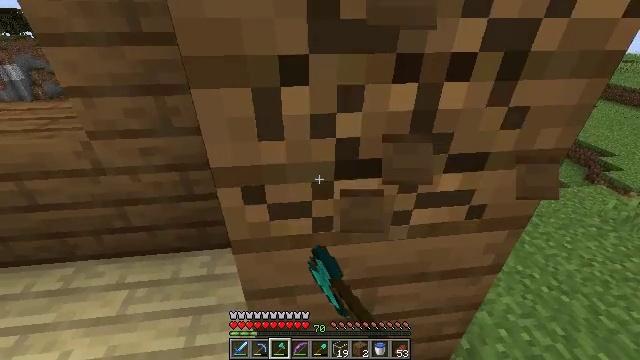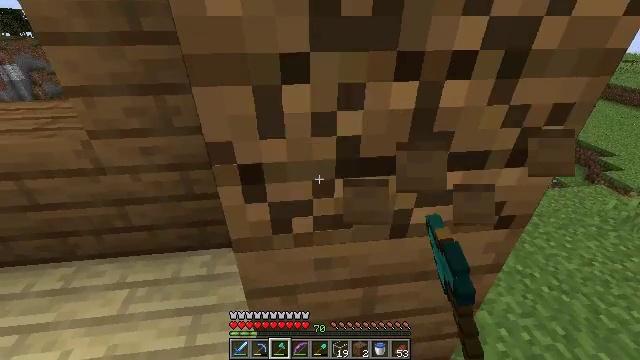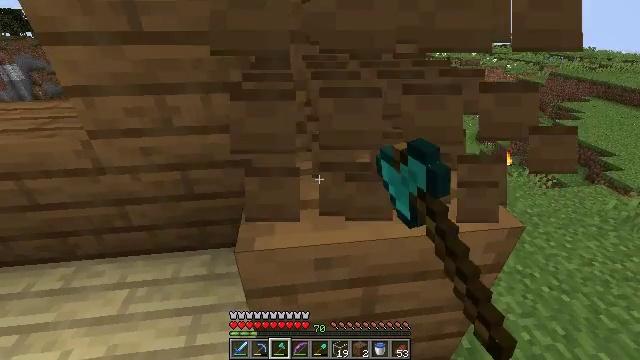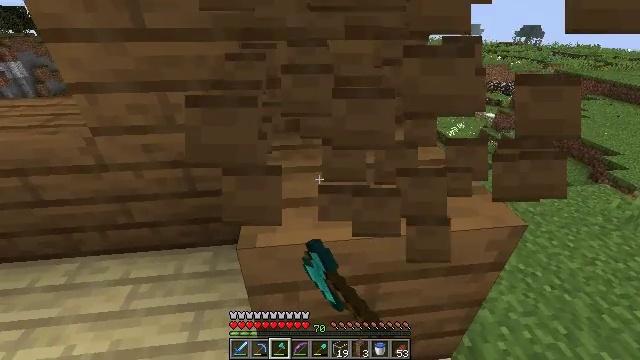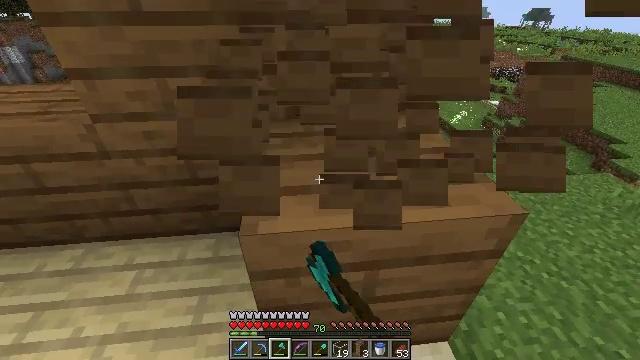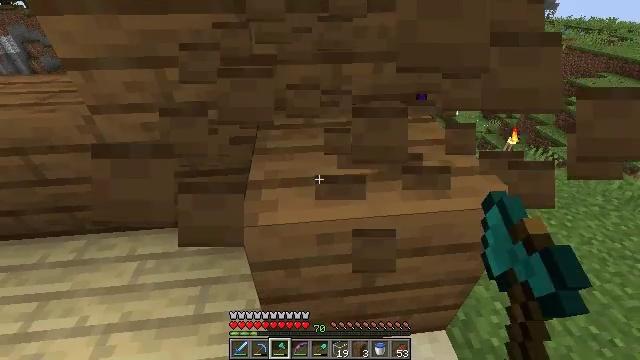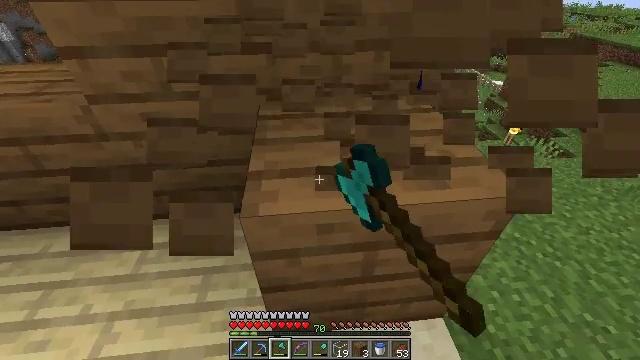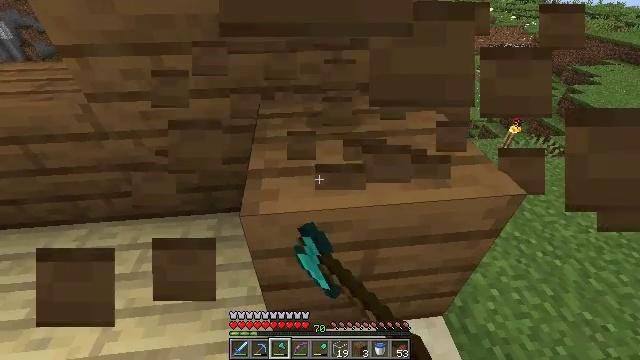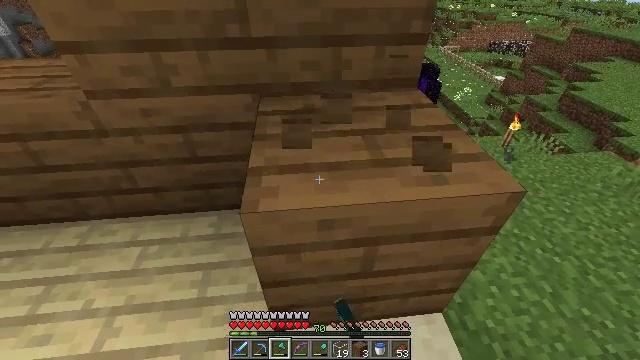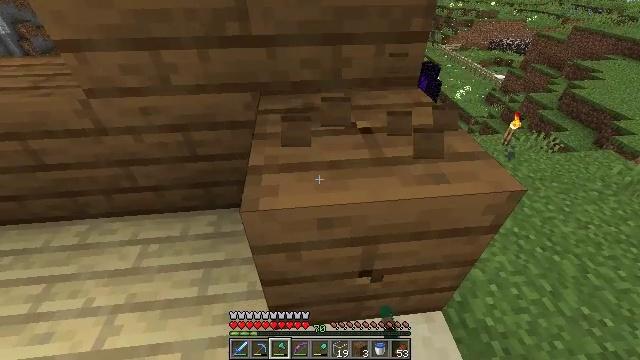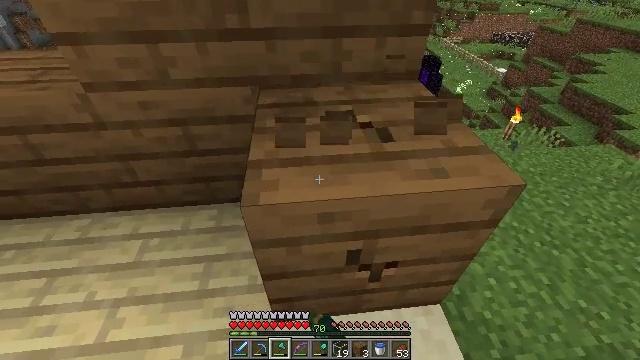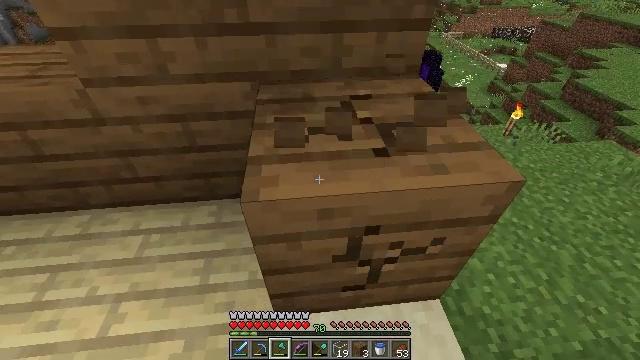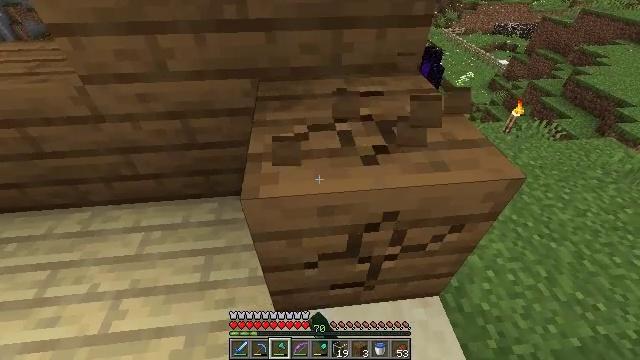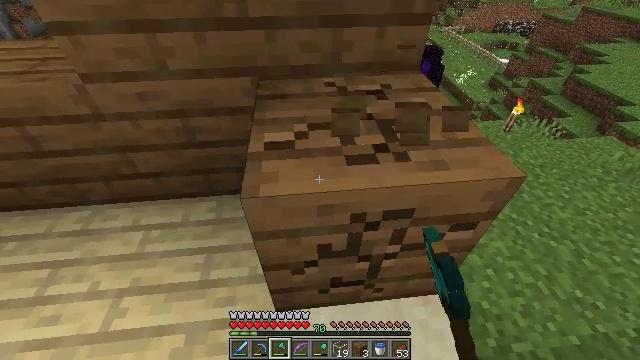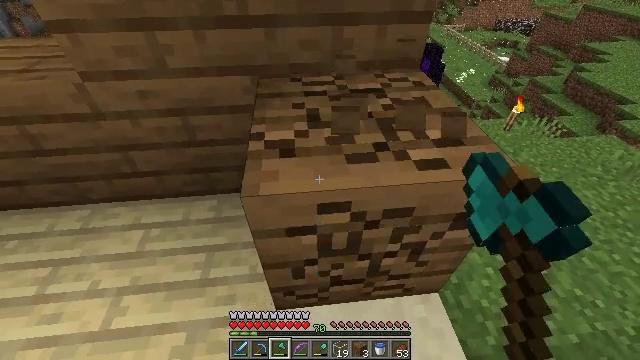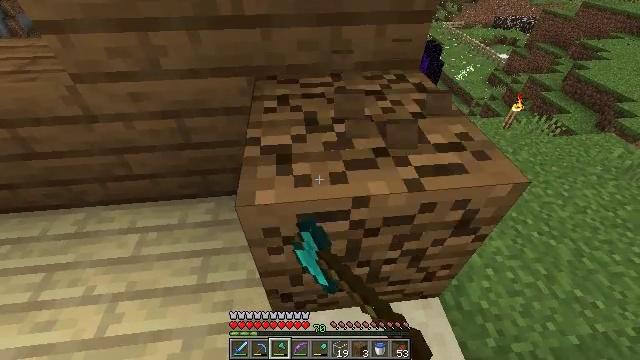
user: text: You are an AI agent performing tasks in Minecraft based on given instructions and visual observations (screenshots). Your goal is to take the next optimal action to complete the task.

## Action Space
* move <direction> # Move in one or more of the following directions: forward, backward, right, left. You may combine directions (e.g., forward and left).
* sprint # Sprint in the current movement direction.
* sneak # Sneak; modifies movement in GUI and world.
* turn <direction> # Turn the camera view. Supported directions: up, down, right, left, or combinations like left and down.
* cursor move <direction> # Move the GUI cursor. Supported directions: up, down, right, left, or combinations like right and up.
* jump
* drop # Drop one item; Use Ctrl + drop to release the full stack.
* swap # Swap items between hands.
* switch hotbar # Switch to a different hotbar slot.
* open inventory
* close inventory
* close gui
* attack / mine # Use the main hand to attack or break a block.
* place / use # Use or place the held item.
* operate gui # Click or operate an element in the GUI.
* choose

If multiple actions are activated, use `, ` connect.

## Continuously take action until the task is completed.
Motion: motion action
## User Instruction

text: Get spruce planks back into your inventory.
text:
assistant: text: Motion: attack / mine
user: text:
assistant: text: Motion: attack / mine
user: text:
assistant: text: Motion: attack / mine
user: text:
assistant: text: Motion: turn down, attack / mine
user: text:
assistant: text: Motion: turn down, attack / mine
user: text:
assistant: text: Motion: turn down, attack / mine
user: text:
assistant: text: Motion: attack / mine
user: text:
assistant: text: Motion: attack / mine
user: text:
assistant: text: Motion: attack / mine
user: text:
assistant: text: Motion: turn down, attack / mine
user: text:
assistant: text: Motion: attack / mine
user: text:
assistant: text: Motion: attack / mine
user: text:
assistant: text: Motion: attack / mine
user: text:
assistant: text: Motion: attack / mine
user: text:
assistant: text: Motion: move forward, attack / mine
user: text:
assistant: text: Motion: move forward, attack / mine
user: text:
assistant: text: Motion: move forward, attack / mine
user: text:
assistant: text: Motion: move forward, attack / mine
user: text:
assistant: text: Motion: move forward, attack / mine
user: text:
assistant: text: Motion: move forward and move right, attack / mine
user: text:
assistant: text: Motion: move forward and move right, turn left, attack / mine
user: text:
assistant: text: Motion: move forward and move right, turn left and down, attack / mine
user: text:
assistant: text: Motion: turn left and down, attack / mine
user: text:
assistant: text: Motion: turn left, attack / mine
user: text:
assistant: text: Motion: turn left, attack / mine
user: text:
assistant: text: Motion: turn left, attack / mine
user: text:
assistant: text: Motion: turn left, attack / mine
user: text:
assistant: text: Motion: attack / mine
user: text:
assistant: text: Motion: attack / mine
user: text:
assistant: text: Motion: attack / mine